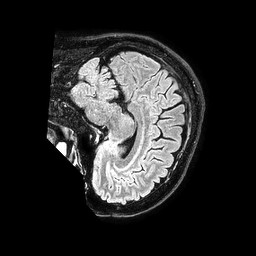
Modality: FLAIR
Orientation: sagittal
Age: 53
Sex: male
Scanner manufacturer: philips
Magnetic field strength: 1.5 T
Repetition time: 4.8 s
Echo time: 0.3 s